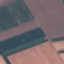
Label: AnnualCrop